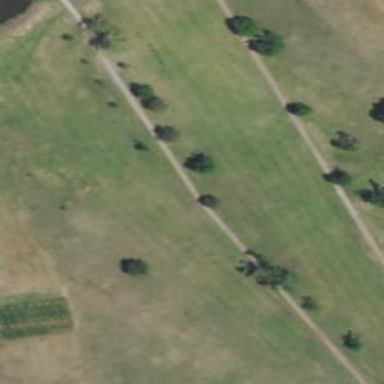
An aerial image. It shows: Golf fairway surrounded by grass.